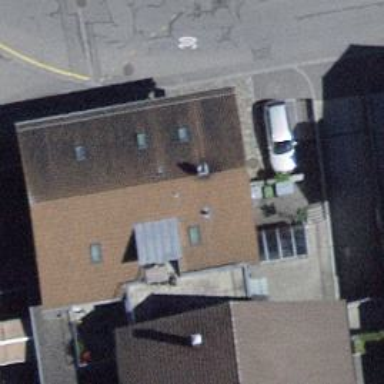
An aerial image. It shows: Restaurant.